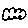
Label: cloud